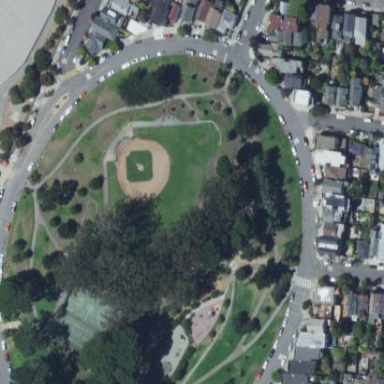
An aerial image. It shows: Baseball pitch for leisure land activities.